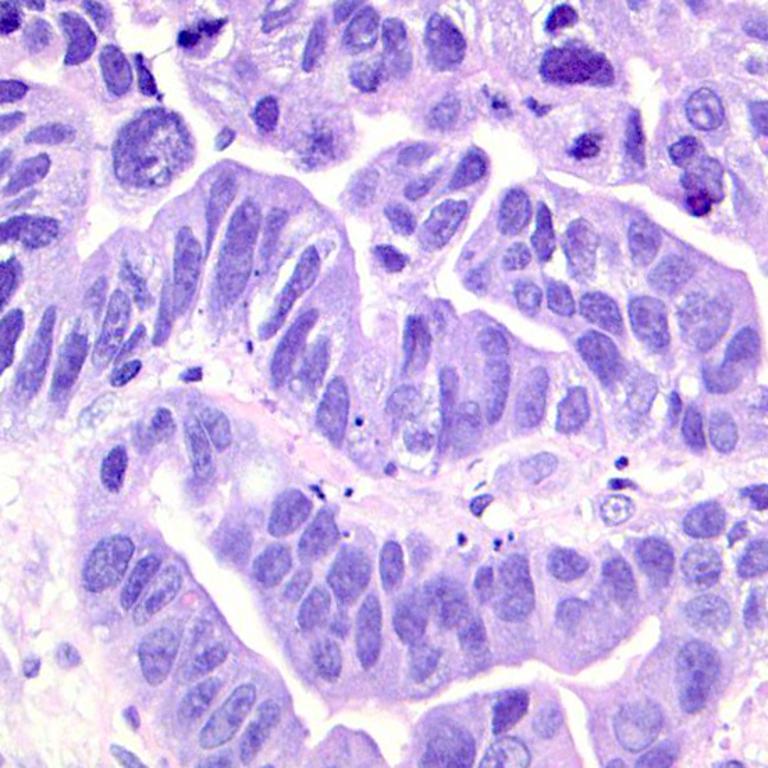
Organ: colon
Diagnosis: adenocarcinomas